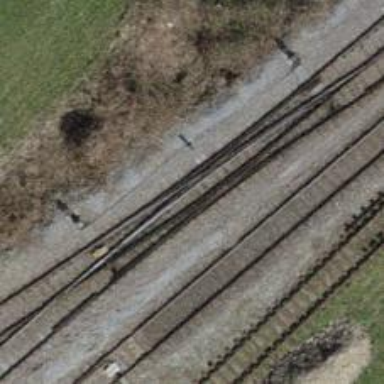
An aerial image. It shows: Railway switch.